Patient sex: M
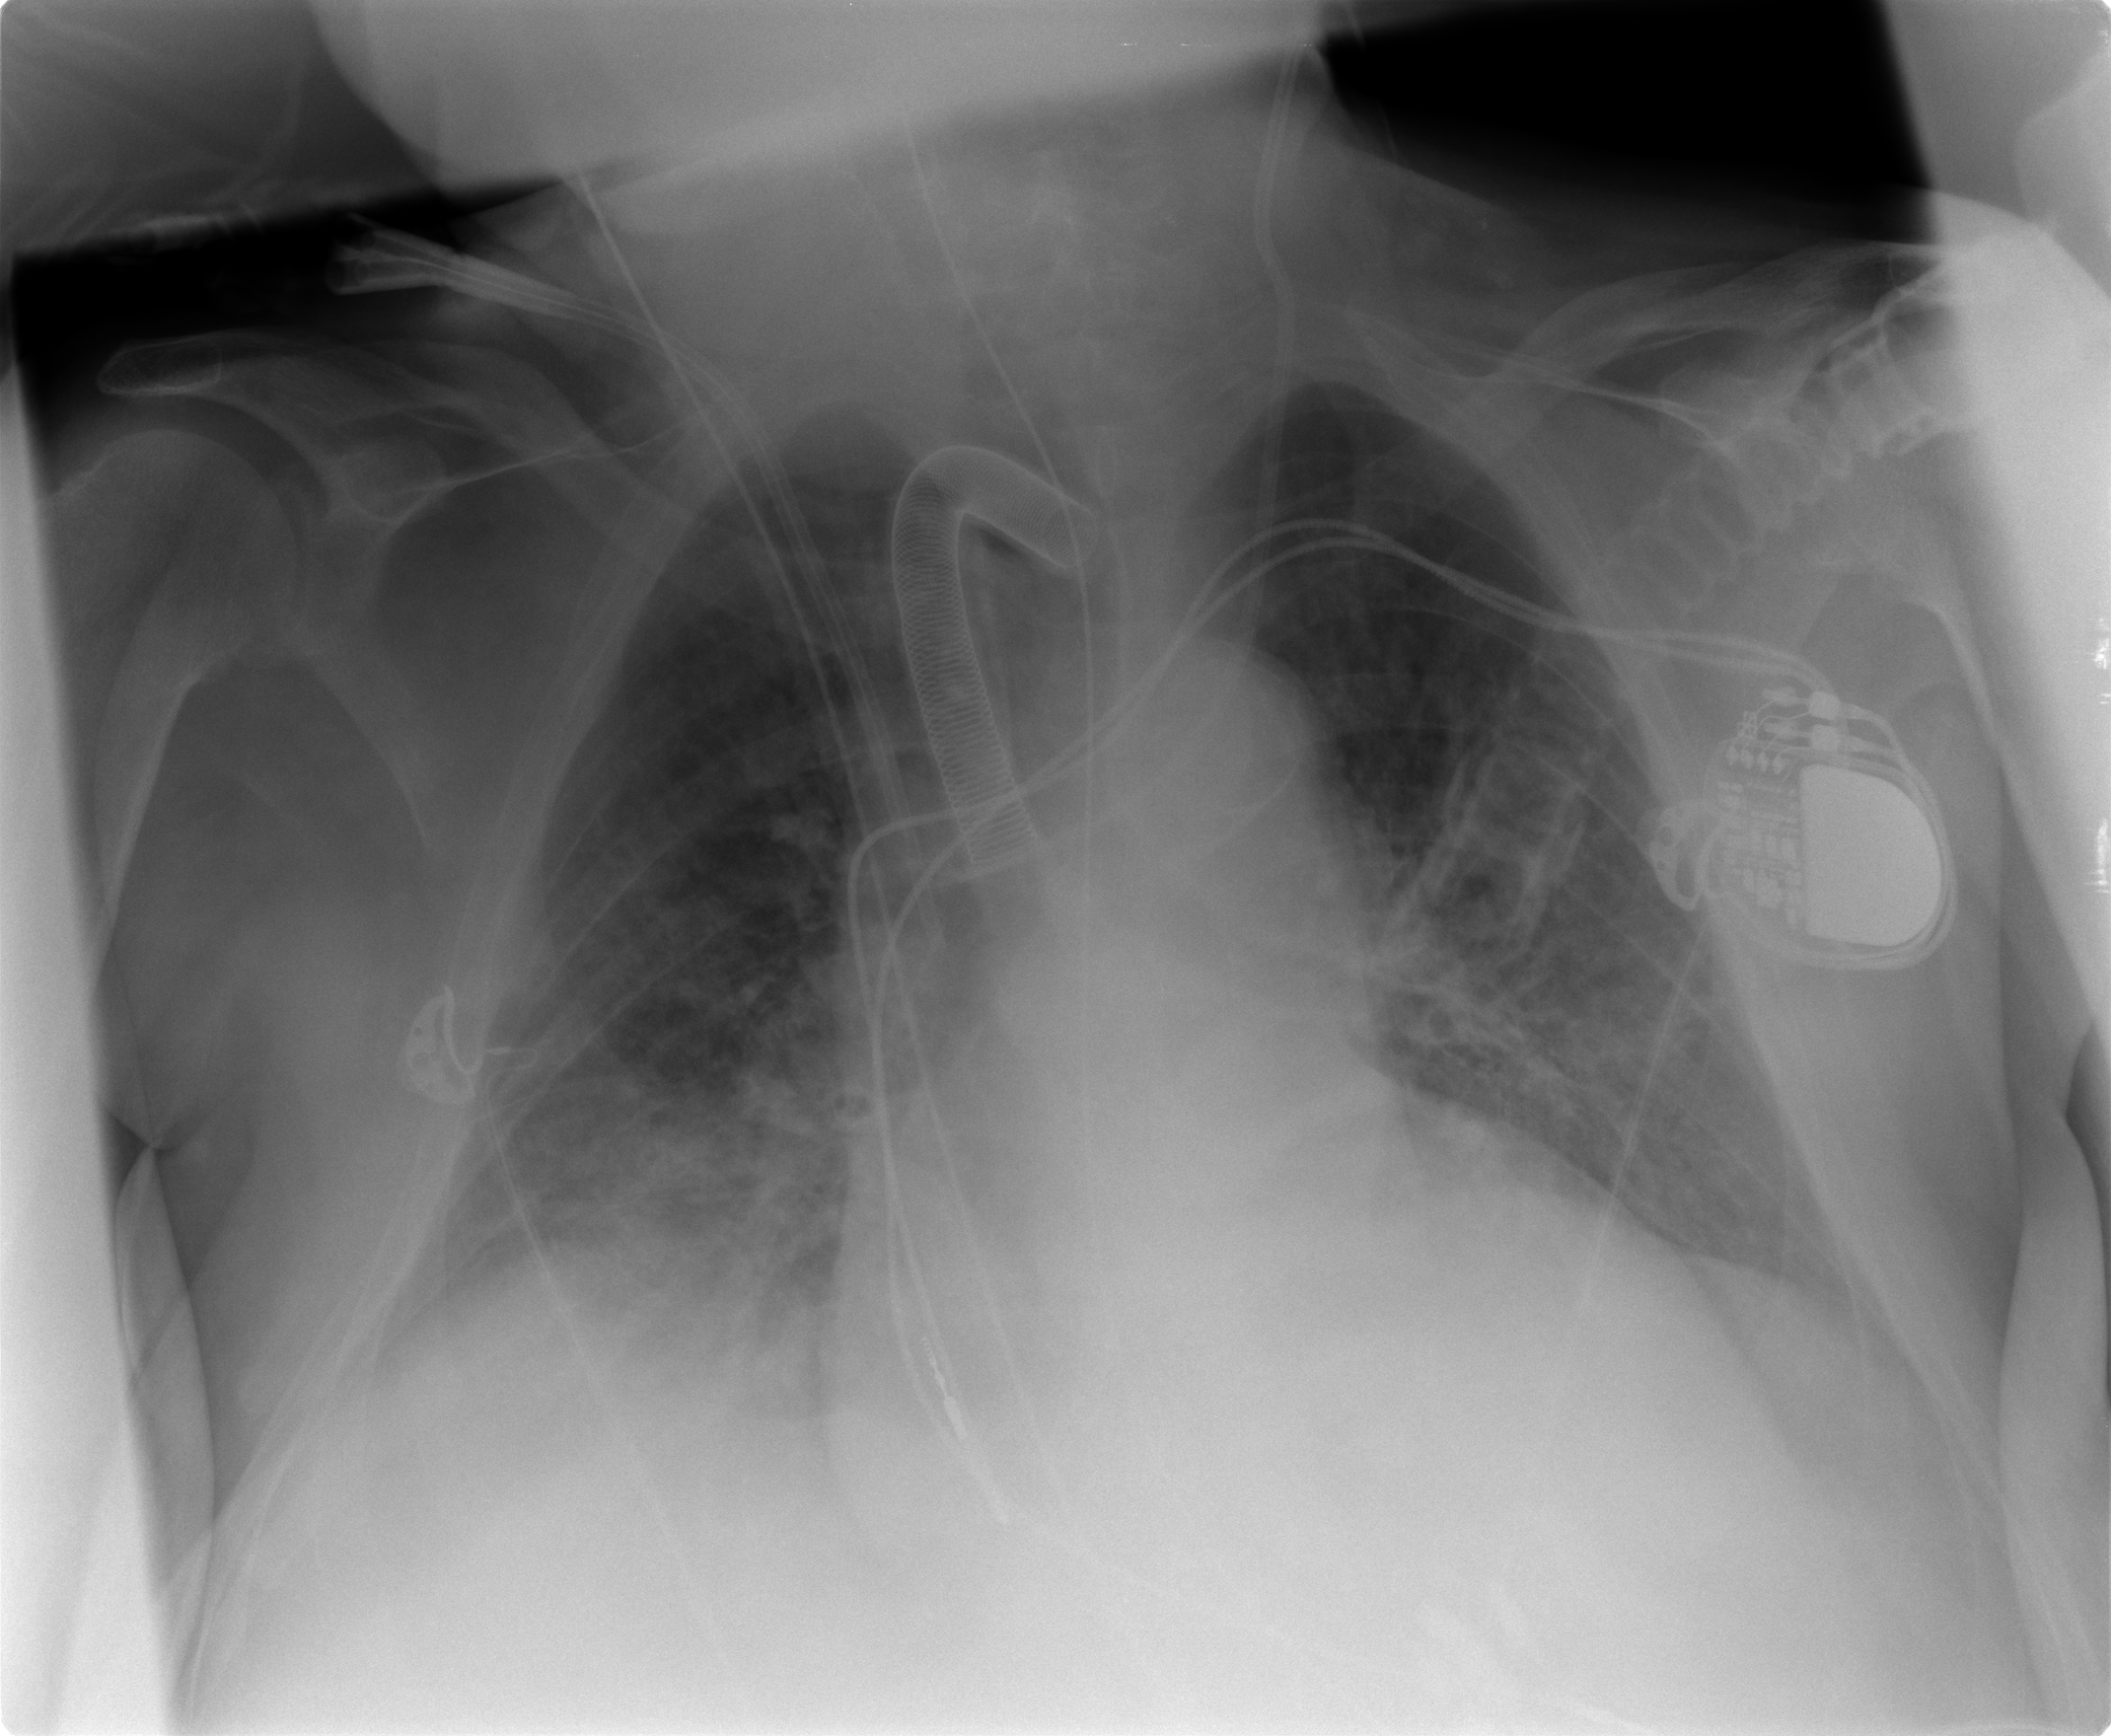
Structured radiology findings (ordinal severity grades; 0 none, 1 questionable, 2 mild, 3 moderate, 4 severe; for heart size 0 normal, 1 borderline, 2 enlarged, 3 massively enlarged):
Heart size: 2
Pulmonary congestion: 2
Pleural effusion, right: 2
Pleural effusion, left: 1
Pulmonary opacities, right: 3
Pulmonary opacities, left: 2
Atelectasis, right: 0
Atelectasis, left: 0